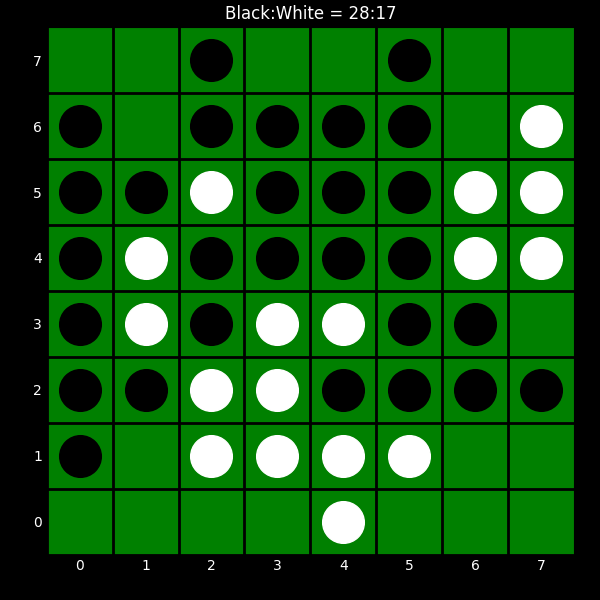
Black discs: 28
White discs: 17